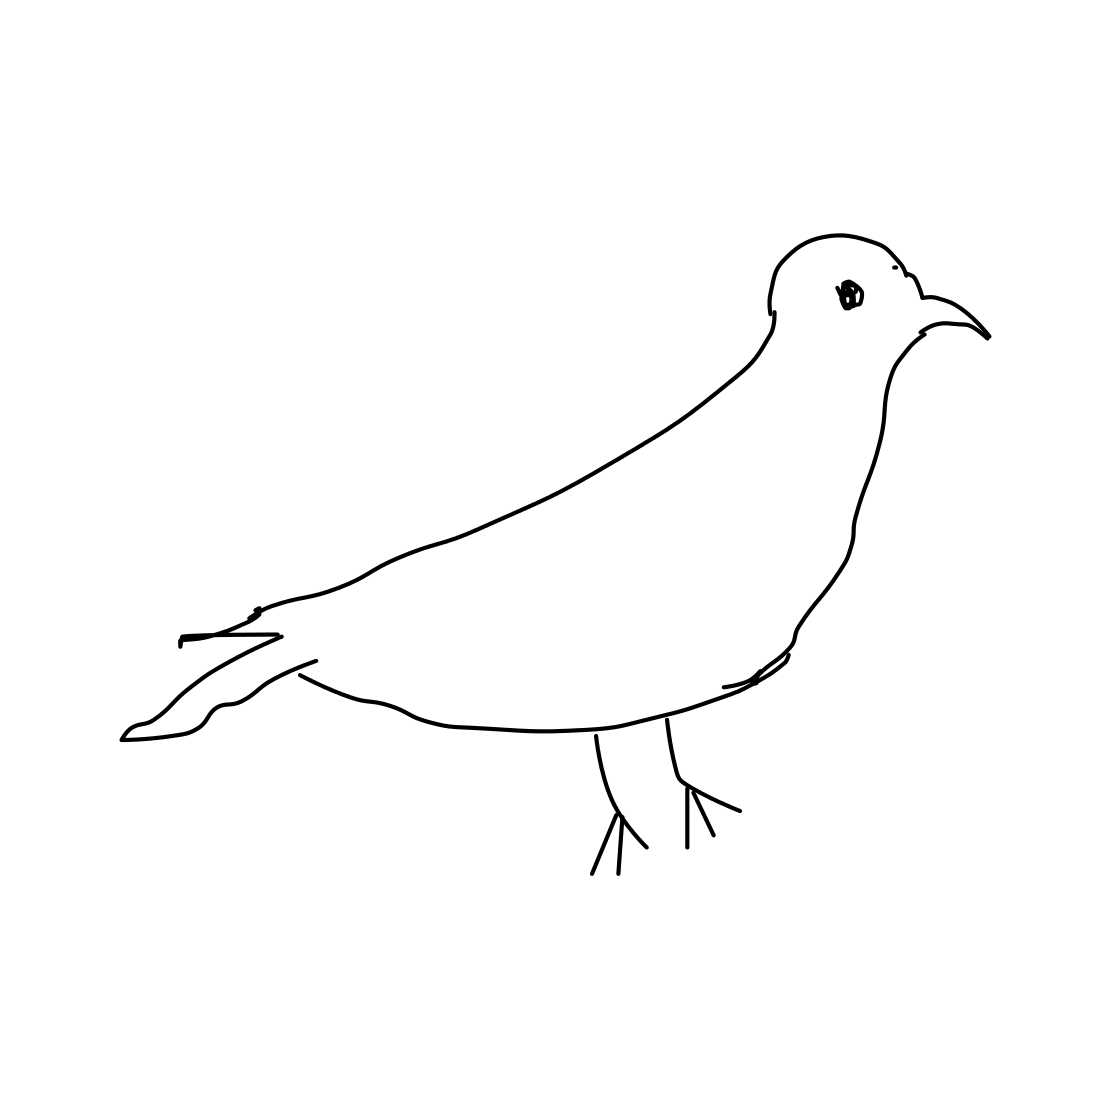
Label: pigeon